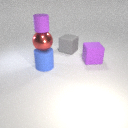
large gray rubber cube behind large blue rubber cylinder